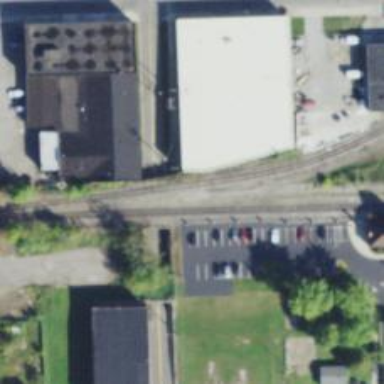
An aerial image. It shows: Railway bridge over siding railway service.